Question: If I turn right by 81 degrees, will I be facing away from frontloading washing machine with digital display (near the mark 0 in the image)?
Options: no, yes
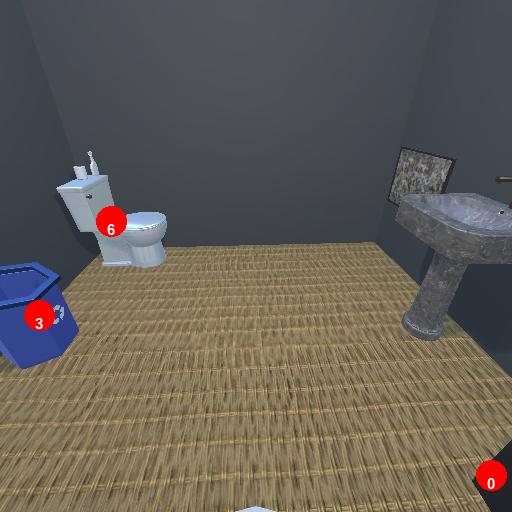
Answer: no